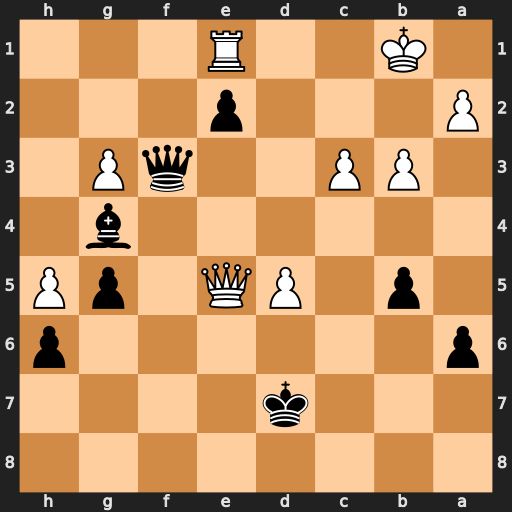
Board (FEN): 8/3k4/p6p/1p1PQ1pP/6b1/1PP2qP1/P3p3/1K2R3
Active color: b
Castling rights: -
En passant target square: -
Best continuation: Qd3+ Kb2 Qd2+ Ka3 Qxe1